Question: I have had a great doubt for a long time, and I have been able to observe in some manufacturers that chips and tutorials, such as espressif or microchip technology, use pages with this format in some of their tutorials:

I would like to know if this page format is some standard or is it just a popular template that is often used or generated with some framework?
It would be interesting to be able to implement some identical format, I hope you can help me.
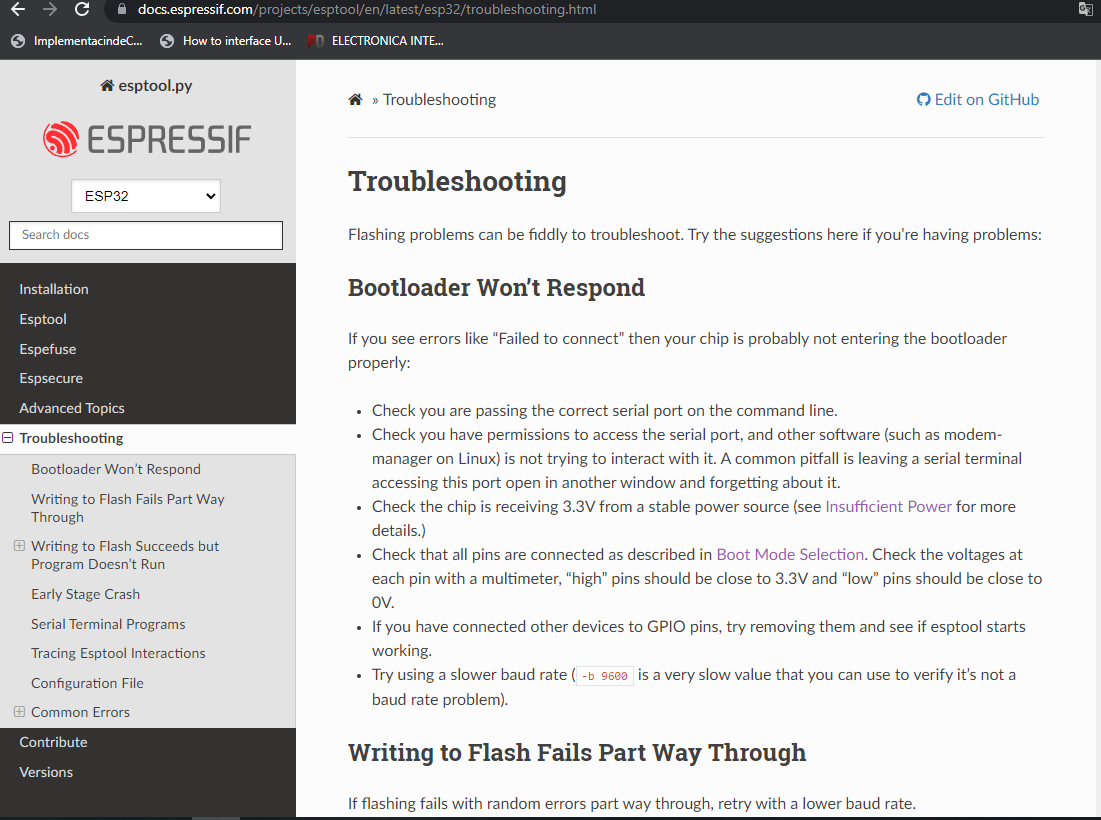
Answer: This is made using a document generator, and there are lots of them out there.
The specific one in your image example seem to be <URL>.
You can look up "documentation generator" or "static documentation generator" for more examples.